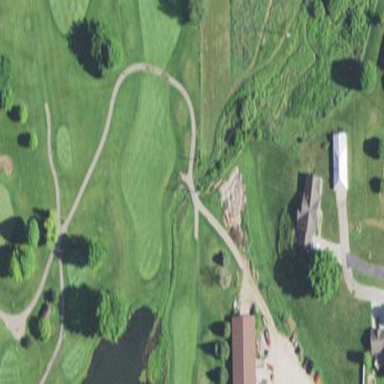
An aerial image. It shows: Picturesque scene of golf course with lateral water hazard.